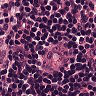
Metastatic tissue present: no